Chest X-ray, PA view. Patient: 20 years old, sex F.
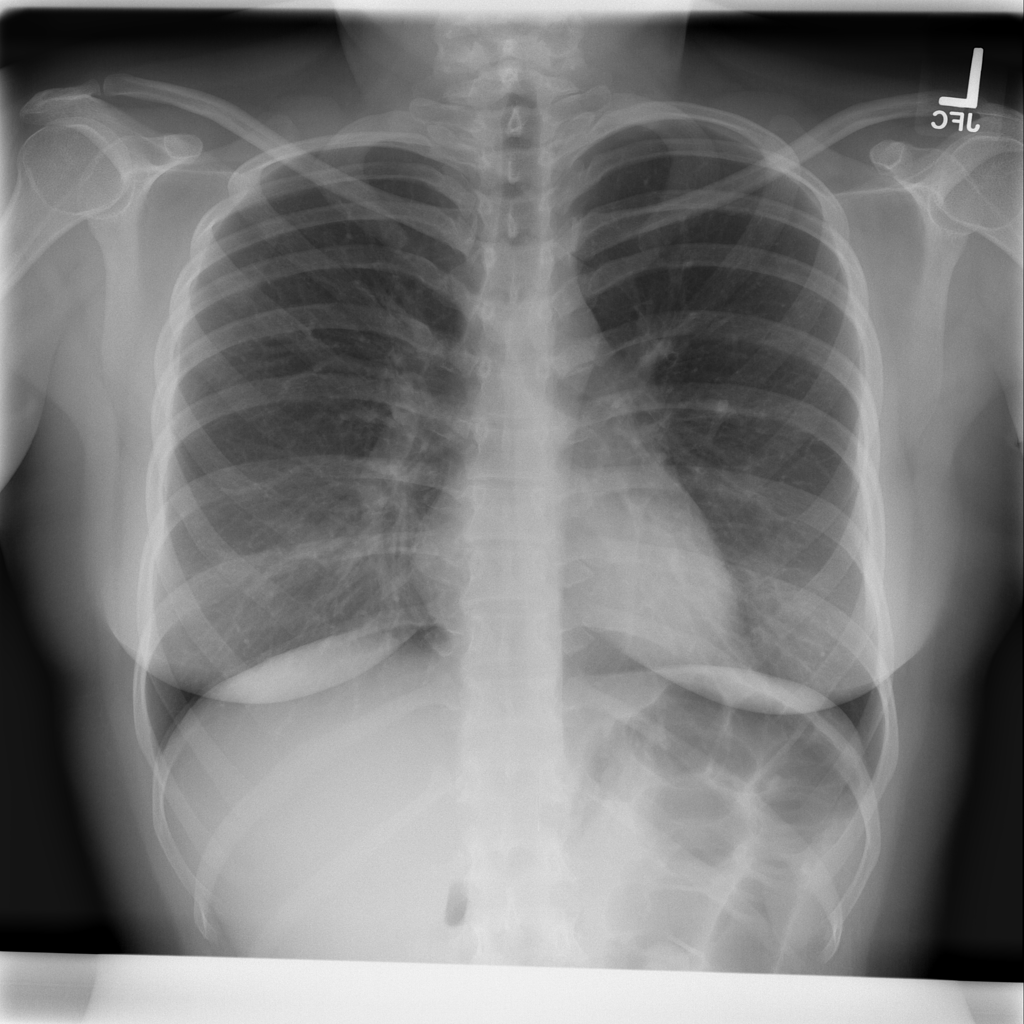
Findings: No Finding